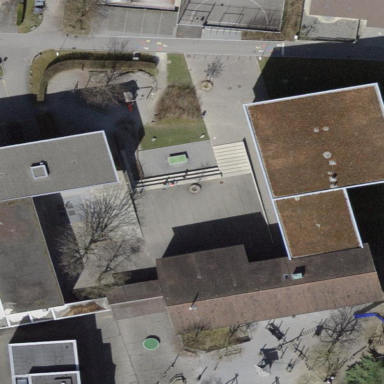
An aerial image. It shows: School.